Question: I have a SQL Server 2014 Enterprise with SSRS configured. I have custom reports built via Report Builder and subscriptions via SSRS. I am currently emailing MHTML via the subscriptions, but this doesn't allow you to expand the rows in the tables.

As above, that row, when you browse to SSRS via web browser, can be expanded to see it's child items. Is there anyway you can get this to come expanded in the MHTML report sent via the sub?
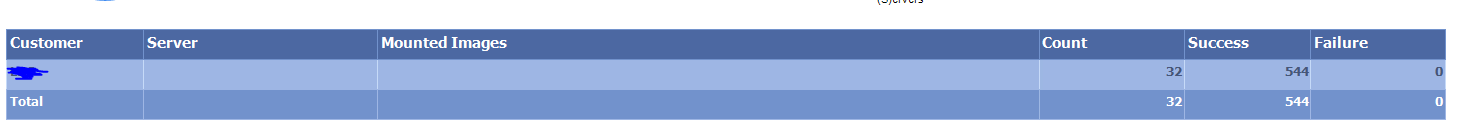
Answer: Unfortunately drill down only works in Report Manager or the Excel rendering extension. The HTML generated excludes the hidden items. Mentioned in last section of <URL>
Because of this I send Excel reports in my subscriptions.
The solution would be to get the report to always show the expanded rows when exported to MHTML. <URL>